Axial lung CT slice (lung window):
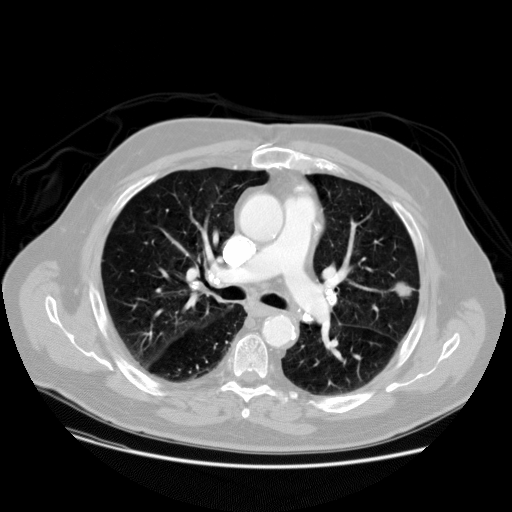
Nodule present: yes
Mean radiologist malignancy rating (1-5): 4